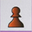
Piece: bP